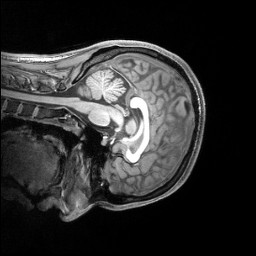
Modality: T1w
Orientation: sagittal
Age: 25
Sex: female
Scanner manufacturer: siemens
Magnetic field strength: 3 T
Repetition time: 2.4 s
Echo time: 0.00219 s